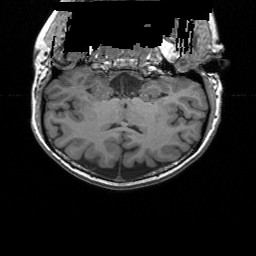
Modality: T1w
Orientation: sagittal